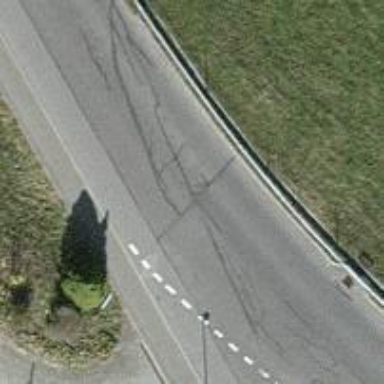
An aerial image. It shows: Tertiary road.